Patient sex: M
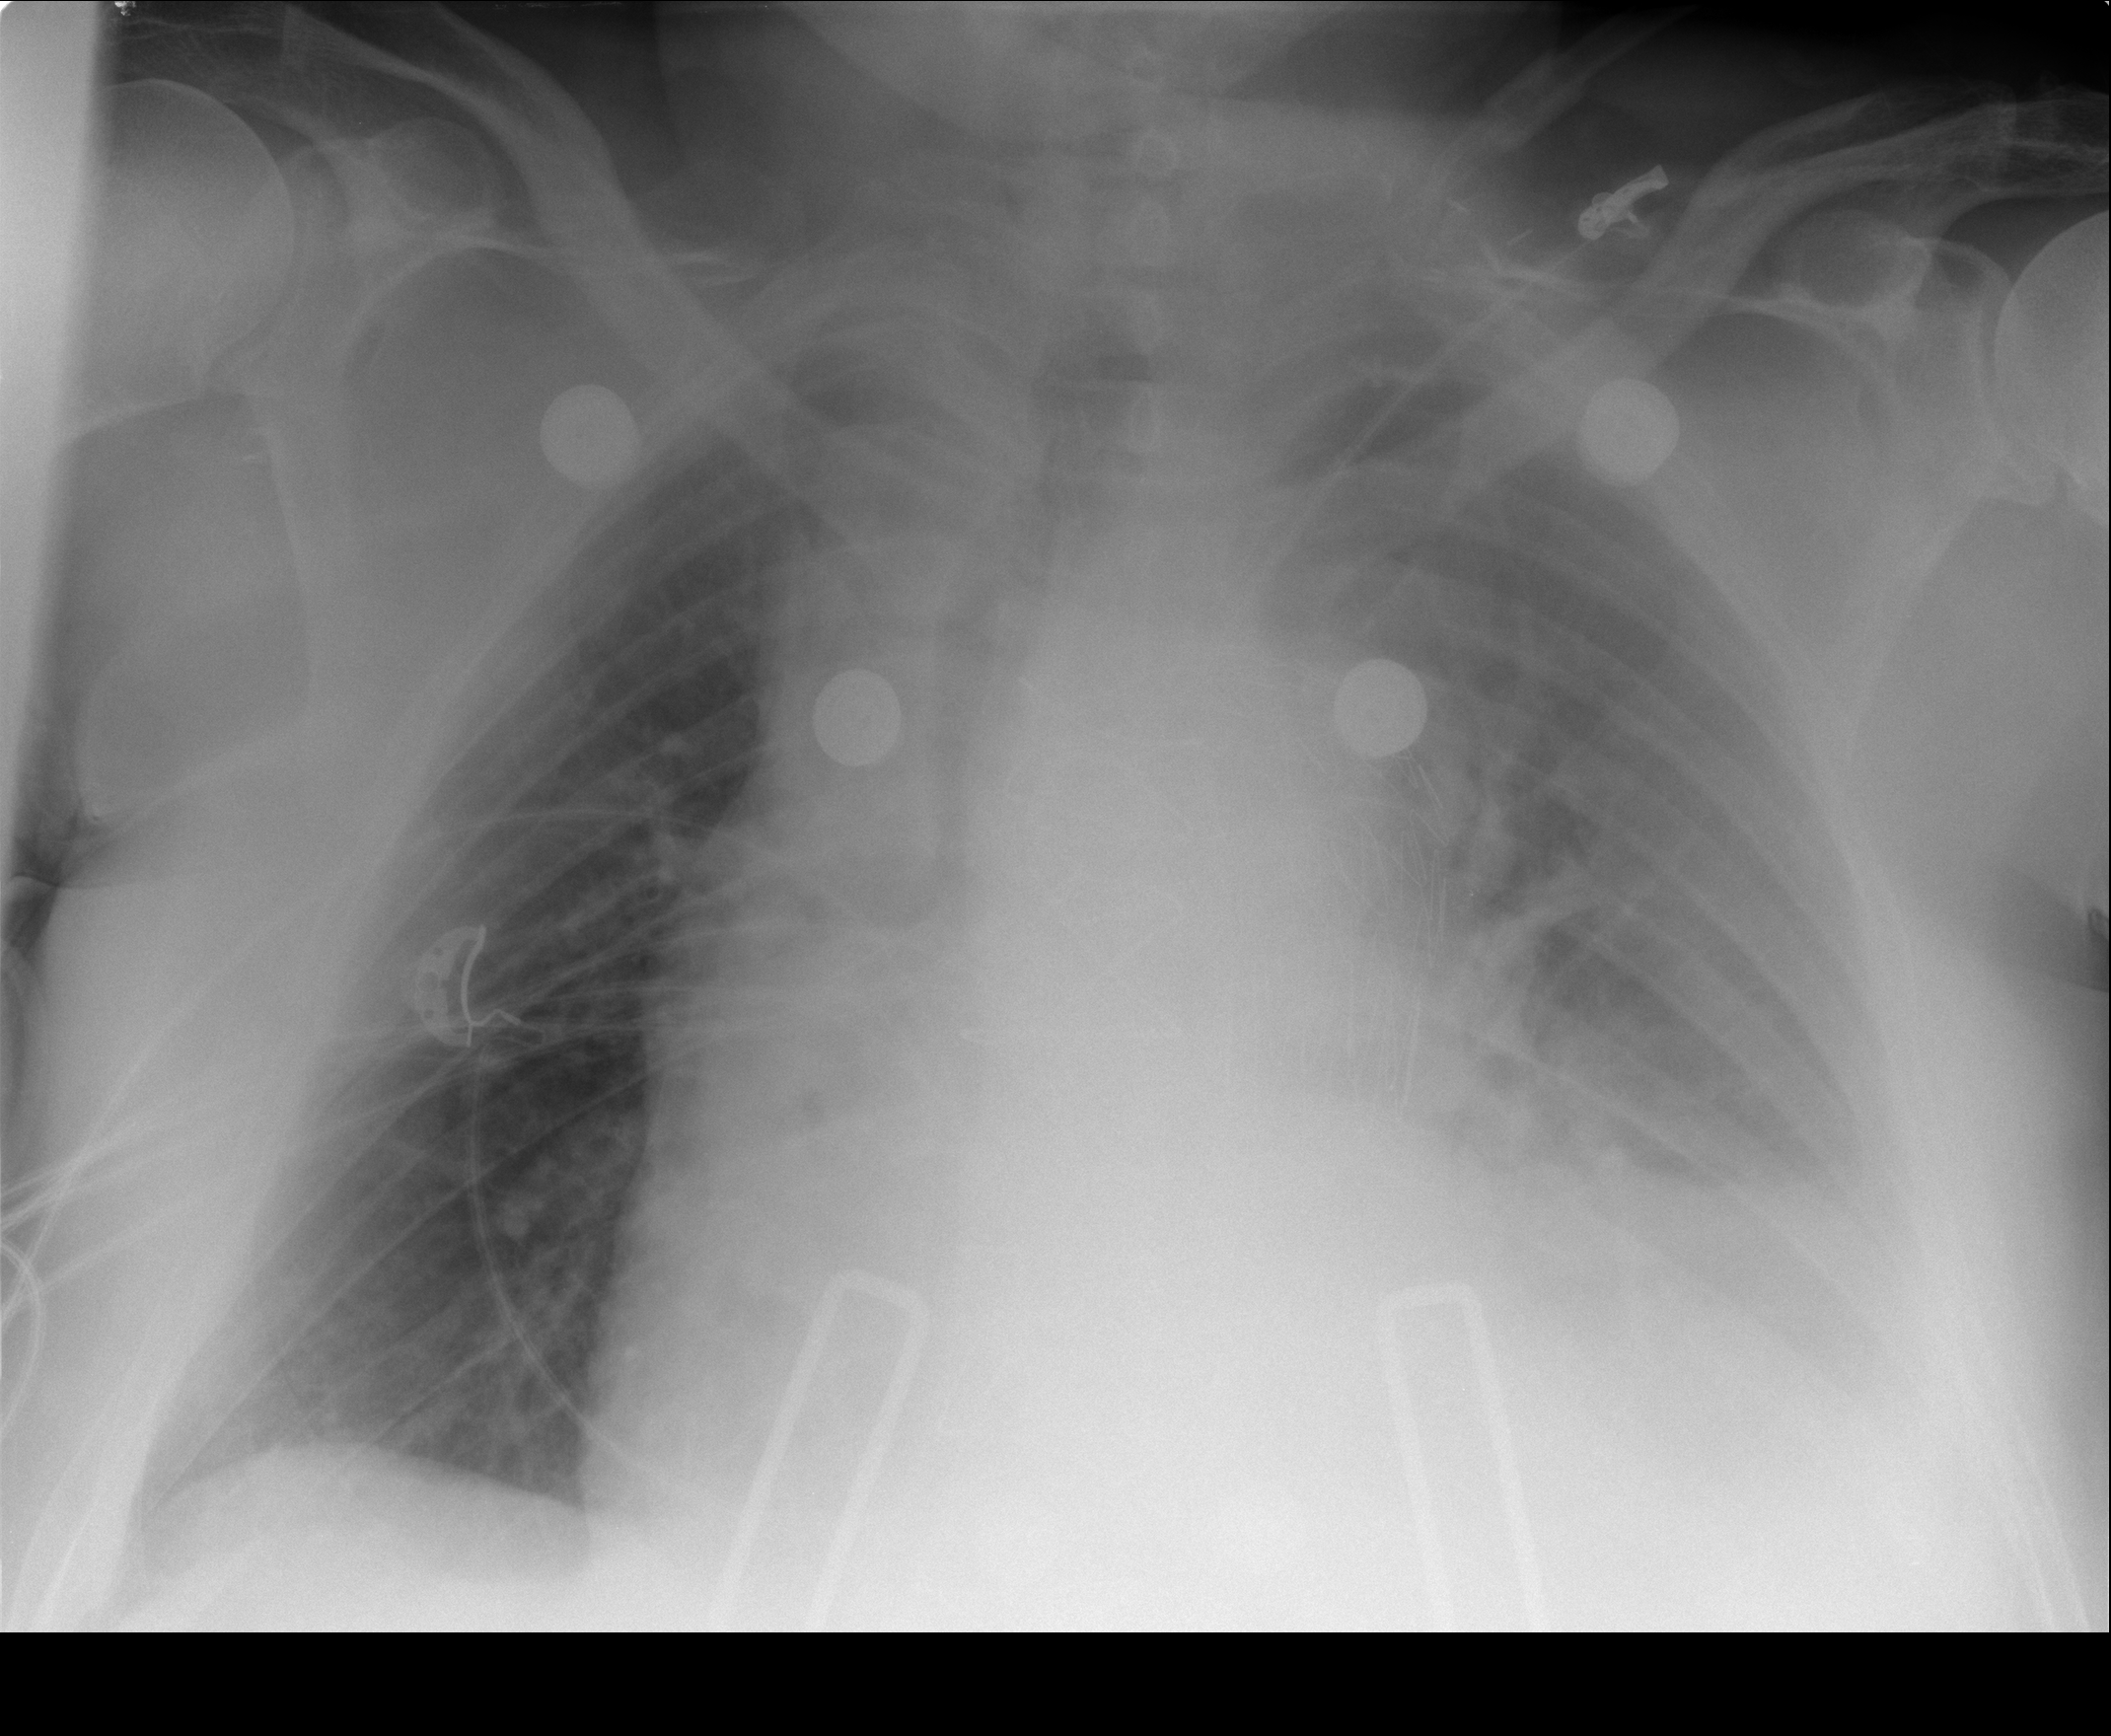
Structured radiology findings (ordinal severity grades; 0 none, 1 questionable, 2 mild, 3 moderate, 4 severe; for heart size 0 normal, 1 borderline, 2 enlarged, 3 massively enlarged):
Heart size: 3
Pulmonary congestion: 2
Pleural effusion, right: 0
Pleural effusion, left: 2
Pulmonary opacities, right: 0
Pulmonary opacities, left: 1
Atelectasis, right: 0
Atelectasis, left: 3